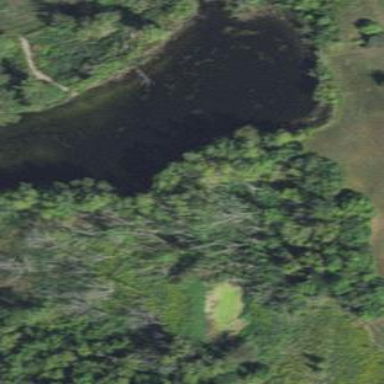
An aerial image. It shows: Serene pond surrounded by nature.